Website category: university
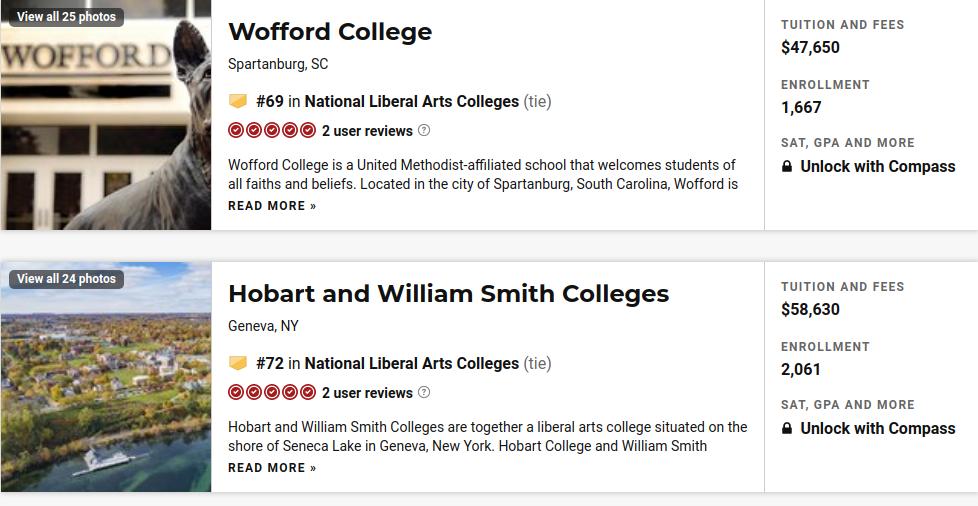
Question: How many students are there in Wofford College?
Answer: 1,667

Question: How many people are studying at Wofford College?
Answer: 1,667

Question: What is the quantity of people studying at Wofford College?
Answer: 1,667

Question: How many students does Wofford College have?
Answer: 1,667

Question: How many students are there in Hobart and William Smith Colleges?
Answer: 2,061

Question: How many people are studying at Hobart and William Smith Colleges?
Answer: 2,061

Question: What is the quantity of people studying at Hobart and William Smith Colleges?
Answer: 2,061

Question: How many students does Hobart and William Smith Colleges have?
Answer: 2,061

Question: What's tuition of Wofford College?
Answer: $47,650

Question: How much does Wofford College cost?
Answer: $47,650

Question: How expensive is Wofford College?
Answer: $47,650

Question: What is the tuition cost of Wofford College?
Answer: $47,650

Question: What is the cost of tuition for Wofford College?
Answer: $47,650

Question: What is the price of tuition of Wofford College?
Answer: $47,650

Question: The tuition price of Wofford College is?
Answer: $47,650

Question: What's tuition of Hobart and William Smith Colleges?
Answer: $58,630

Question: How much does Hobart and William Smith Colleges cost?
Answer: $58,630

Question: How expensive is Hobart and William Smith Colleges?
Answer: $58,630

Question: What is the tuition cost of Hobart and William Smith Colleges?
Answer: $58,630

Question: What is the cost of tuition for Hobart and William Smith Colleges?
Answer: $58,630

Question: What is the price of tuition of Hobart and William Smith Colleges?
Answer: $58,630

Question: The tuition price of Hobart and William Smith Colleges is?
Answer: $58,630

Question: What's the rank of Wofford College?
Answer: #69

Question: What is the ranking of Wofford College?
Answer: #69

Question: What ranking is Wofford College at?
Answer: #69

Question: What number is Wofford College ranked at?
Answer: #69

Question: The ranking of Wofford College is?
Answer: #69

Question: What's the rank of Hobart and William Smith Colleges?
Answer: #72

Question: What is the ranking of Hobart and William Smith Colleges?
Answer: #72

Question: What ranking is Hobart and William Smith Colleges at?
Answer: #72

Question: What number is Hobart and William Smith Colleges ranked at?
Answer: #72

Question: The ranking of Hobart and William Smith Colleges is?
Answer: #72

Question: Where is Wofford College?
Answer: Spartanburg, SC

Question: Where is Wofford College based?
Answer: Spartanburg, SC

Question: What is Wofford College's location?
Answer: Spartanburg, SC

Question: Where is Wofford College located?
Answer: Spartanburg, SC

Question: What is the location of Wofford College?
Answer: Spartanburg, SC

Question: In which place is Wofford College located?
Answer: Spartanburg, SC

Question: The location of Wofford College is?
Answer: Spartanburg, SC

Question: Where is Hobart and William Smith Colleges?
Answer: Geneva, NY

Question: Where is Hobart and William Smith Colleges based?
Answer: Geneva, NY

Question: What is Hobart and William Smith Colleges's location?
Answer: Geneva, NY

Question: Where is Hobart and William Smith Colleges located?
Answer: Geneva, NY

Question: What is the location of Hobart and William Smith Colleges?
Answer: Geneva, NY

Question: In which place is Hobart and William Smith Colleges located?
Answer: Geneva, NY

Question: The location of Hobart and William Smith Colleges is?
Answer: Geneva, NY

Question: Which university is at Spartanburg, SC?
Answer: Wofford College

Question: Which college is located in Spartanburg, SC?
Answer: Wofford College

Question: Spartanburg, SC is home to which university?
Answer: Wofford College

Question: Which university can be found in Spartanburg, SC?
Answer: Wofford College

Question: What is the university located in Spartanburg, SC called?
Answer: Wofford College

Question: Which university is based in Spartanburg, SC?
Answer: Wofford College

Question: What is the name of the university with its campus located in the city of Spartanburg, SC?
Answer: Wofford College

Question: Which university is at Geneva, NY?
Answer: Hobart and William Smith Colleges

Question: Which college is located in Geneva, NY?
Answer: Hobart and William Smith Colleges

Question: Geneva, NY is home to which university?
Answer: Hobart and William Smith Colleges

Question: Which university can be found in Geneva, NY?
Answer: Hobart and William Smith Colleges

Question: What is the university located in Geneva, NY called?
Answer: Hobart and William Smith Colleges

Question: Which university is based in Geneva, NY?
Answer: Hobart and William Smith Colleges

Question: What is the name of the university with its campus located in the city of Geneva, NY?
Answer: Hobart and William Smith Colleges

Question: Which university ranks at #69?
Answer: Wofford College

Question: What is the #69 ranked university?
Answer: Wofford College

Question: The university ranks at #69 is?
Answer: Wofford College

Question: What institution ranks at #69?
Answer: Wofford College